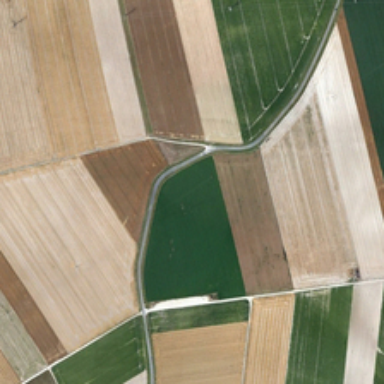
There is a lot of green farmland on the land .